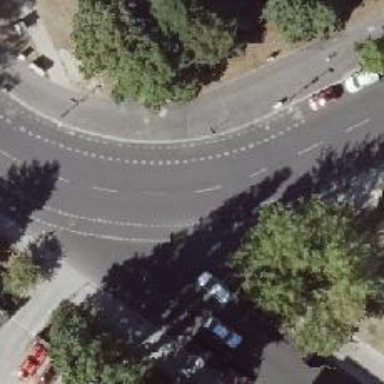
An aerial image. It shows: Tertiary road with asphalt surface. There are sidewalks on both sides and designated cycle lanes with lane markings.